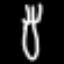
Label: fork